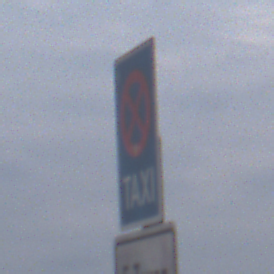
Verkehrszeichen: Taxenstand
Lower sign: FahrzeugeVerbaleAngabe2
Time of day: MorningAfternoon
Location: Outdoor (Nature)
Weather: Overcast
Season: NotSpecified
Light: Natural